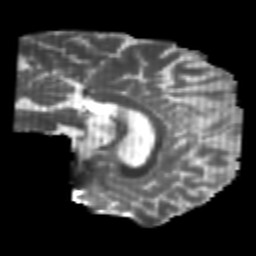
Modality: T2w
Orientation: sagittal
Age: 20
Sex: male
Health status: healthy
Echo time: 0.074 s